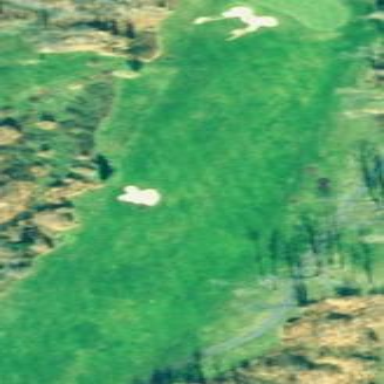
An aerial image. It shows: Grassy area designated as golf fairway.